Aerial crown-view tile of a tropical tree (Barro Colorado Island, Panama), acquired 20250414:
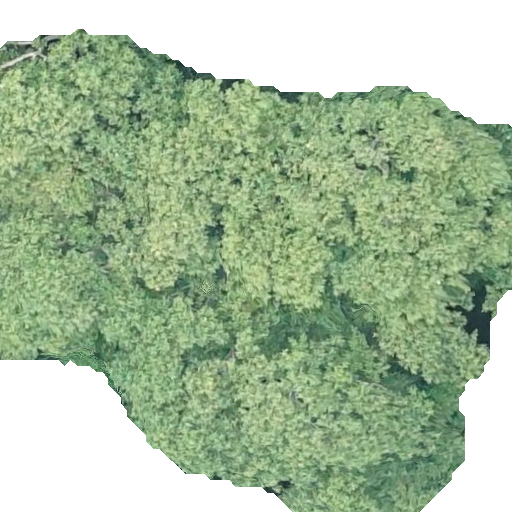
Species: Hieronyma alchorneoides
GBIF accepted scientific name: Hieronyma alchorneoides
Crown area: 334.812 m²